Field crop: tomato
Growth stage: 2
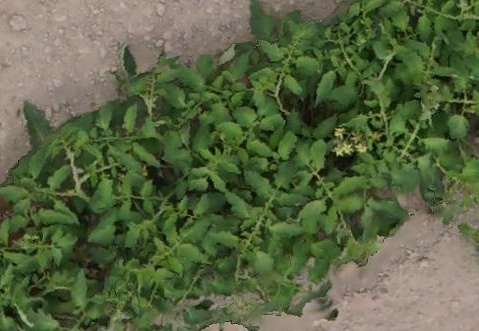
Species: tomato